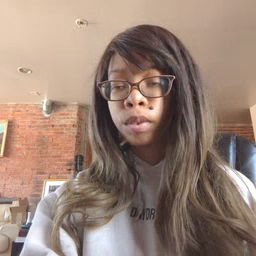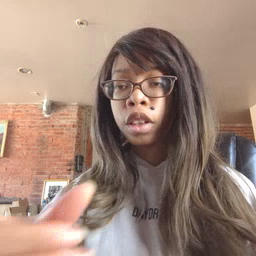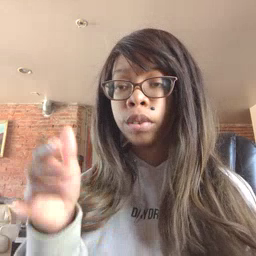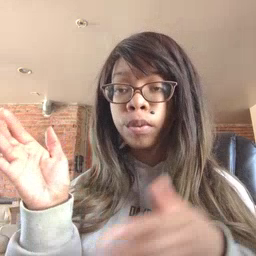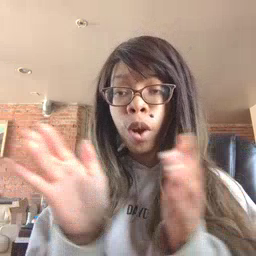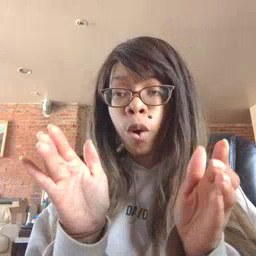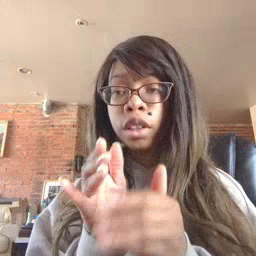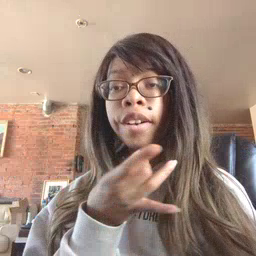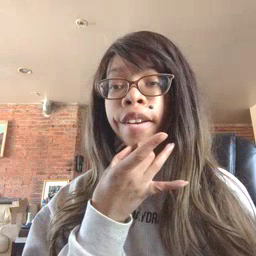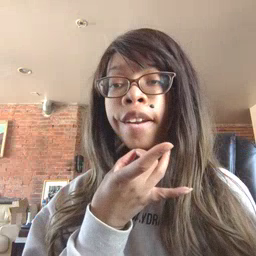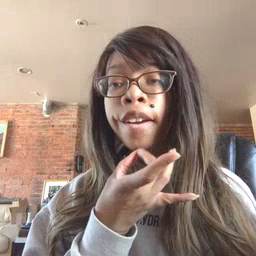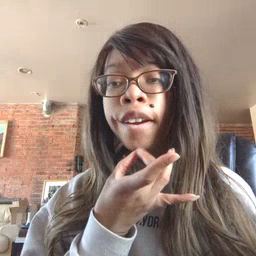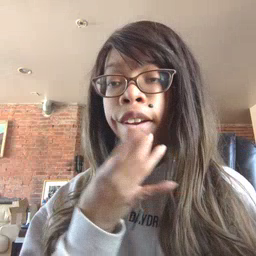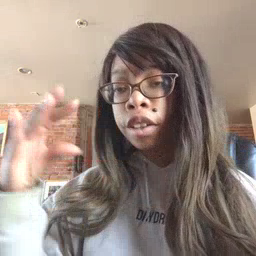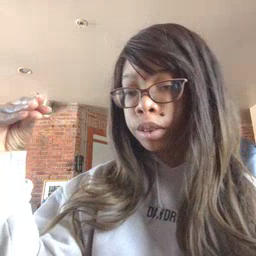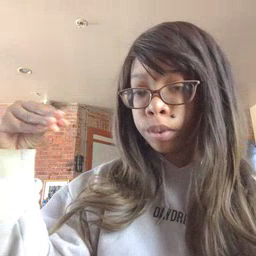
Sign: lamp